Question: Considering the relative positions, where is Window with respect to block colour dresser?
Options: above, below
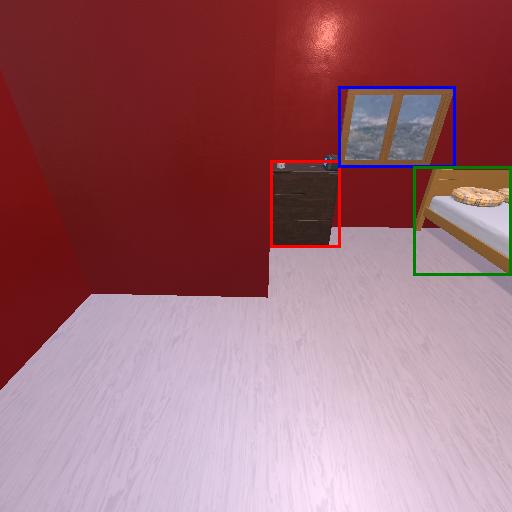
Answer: above